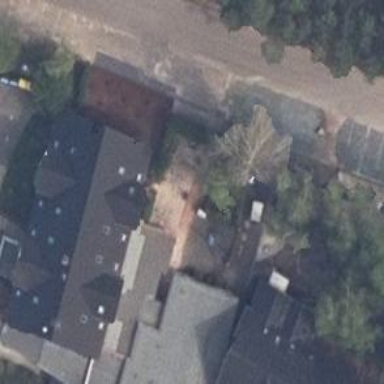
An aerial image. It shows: Building that houses restaurant with hotel nearby.